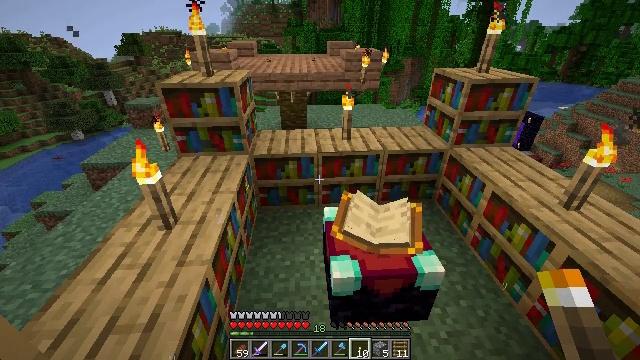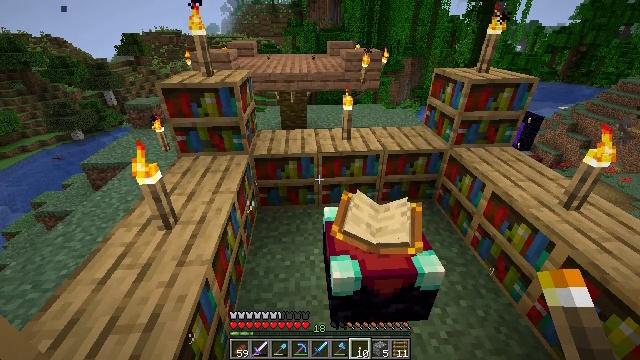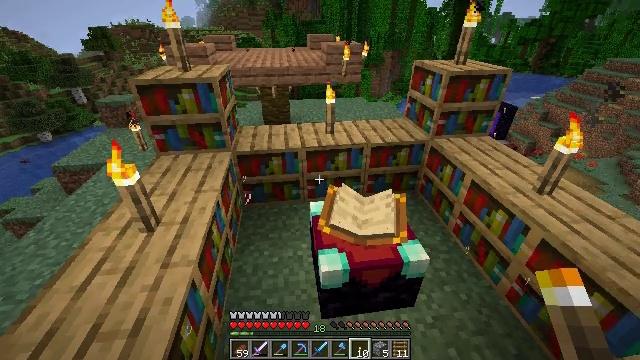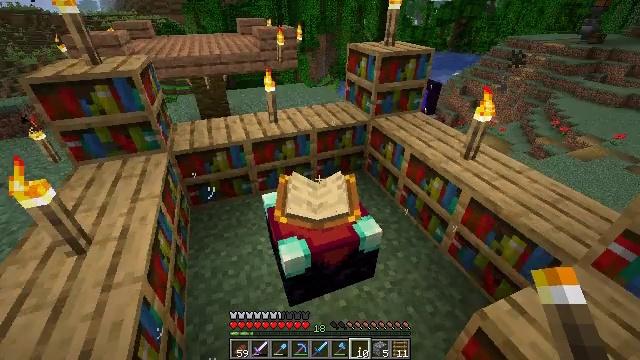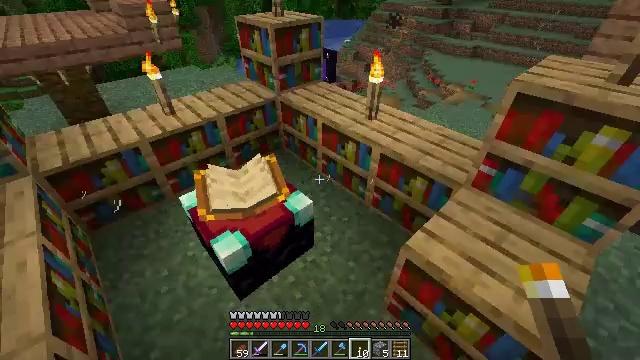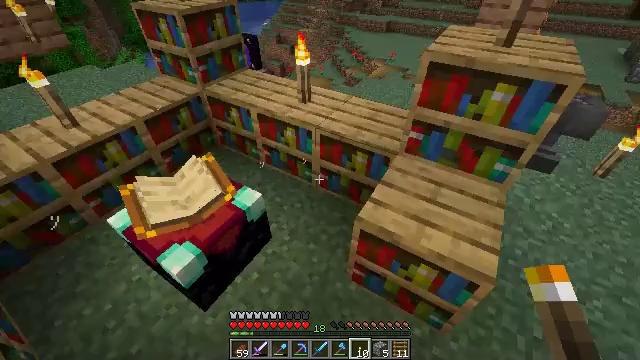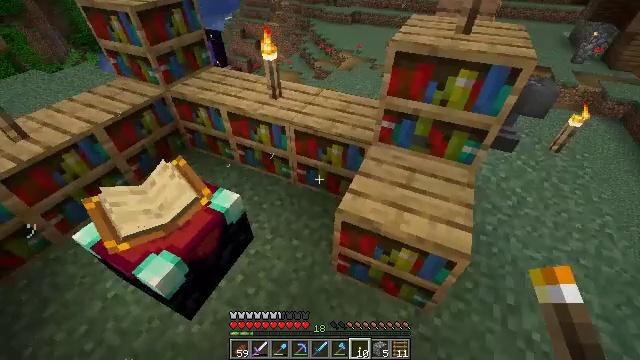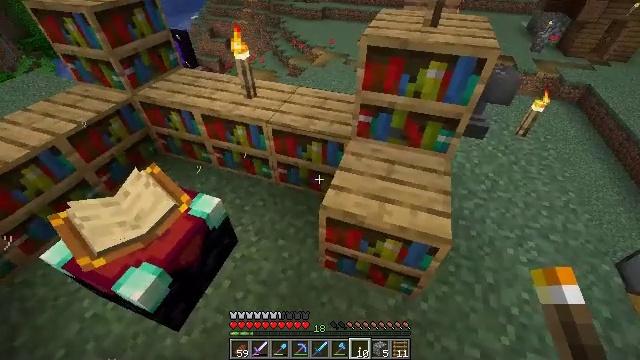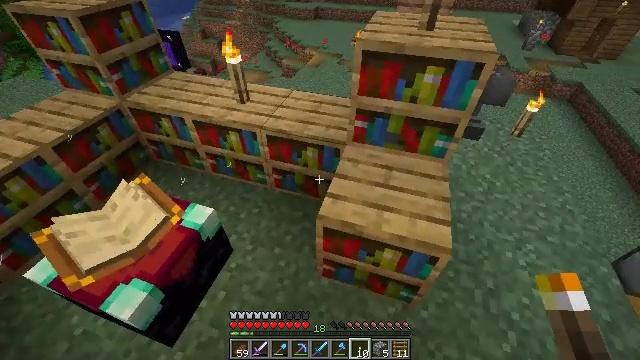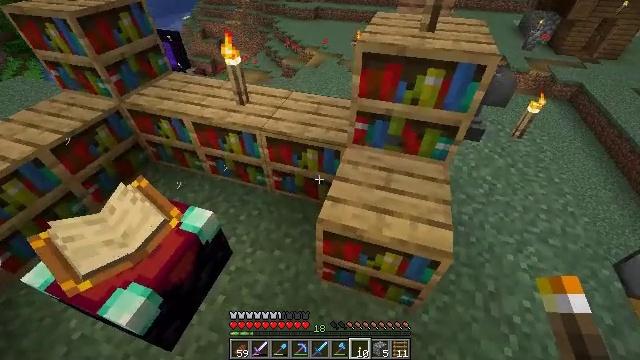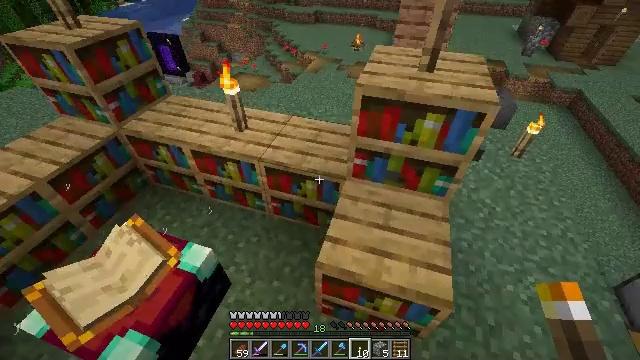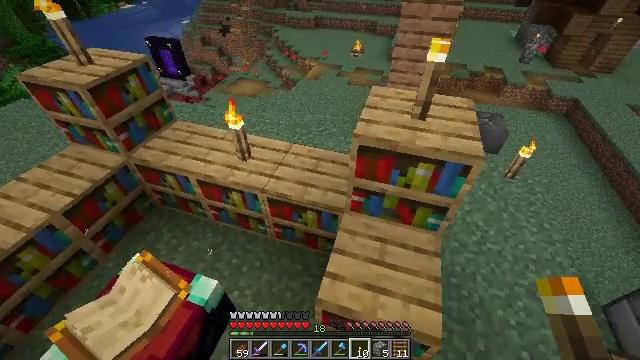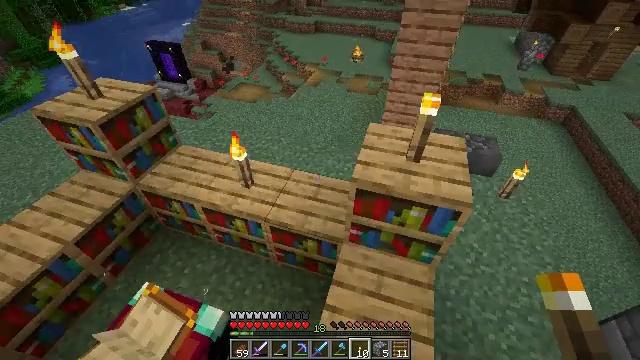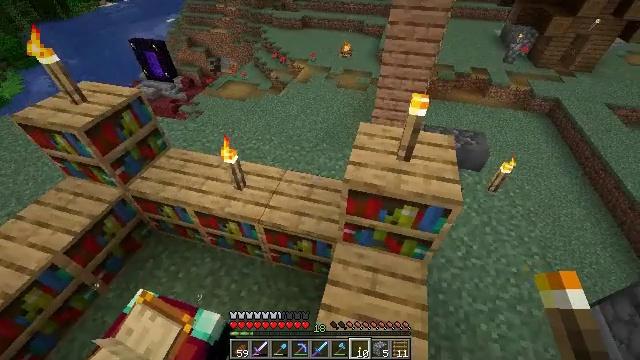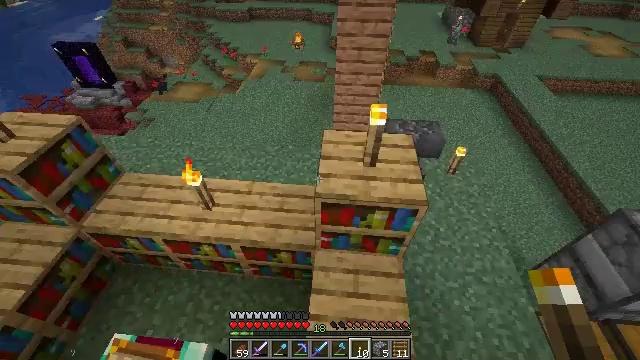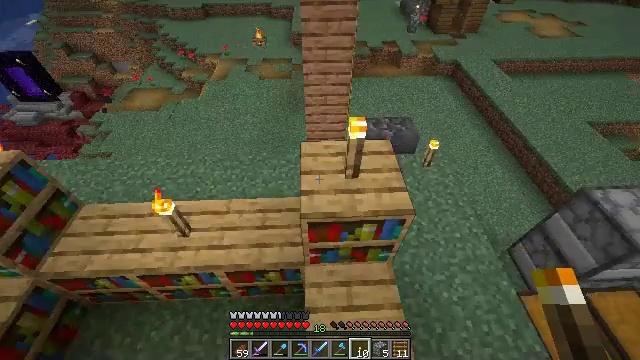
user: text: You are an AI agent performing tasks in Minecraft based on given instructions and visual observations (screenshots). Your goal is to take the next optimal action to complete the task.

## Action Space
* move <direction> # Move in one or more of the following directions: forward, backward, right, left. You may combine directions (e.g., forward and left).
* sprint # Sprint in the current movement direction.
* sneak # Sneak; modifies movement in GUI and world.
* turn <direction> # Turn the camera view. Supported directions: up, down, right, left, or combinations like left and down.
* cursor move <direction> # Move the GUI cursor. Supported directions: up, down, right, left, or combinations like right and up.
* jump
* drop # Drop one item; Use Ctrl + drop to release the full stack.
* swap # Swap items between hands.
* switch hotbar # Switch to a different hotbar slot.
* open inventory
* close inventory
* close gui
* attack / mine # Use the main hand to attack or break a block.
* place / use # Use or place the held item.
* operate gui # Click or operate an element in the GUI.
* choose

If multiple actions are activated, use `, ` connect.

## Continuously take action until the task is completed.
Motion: motion action
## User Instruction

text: Reclaim the furnace for later use.
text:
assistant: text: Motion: no_op
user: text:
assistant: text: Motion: turn right and down
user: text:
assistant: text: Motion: turn right and down
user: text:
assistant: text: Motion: turn right and down
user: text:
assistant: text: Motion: turn right and down
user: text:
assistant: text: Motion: turn right and down
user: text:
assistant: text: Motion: turn right
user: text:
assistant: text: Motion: move forward, turn right
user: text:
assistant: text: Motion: move forward
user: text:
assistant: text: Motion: move forward, jump
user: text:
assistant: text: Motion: move forward, jump
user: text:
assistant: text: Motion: move forward, jump
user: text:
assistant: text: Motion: move forward, turn right, jump
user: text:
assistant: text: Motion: move forward, turn right and down
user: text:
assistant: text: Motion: turn right and down
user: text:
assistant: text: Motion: turn right
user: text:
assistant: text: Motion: turn right and up
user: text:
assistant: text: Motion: turn right and up
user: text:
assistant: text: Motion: turn right and up
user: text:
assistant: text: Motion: turn up
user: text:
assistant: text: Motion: no_op
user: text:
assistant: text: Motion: no_op
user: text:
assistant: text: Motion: no_op
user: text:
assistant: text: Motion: no_op
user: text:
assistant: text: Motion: no_op
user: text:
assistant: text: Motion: turn right
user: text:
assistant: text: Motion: turn right and down
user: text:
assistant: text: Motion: move forward, turn right and down
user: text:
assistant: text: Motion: move forward, turn right
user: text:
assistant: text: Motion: move forward